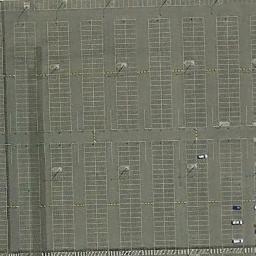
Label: parking_lot